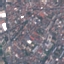
Land use / land cover: Residential